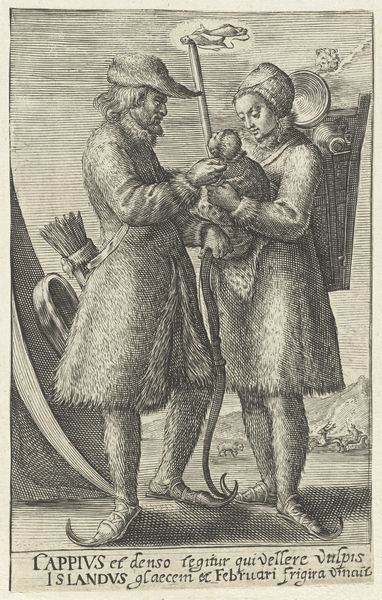
Titel: Februari: een paar uit Lapland
Künstler: Crispijn van de (II) Passe
Standort: Amsterdam
Institution: Rijksmuseum
Schlagwörter: himmel, mann, frau, hut, zeichnung, dame, pelz, norden, mantel, familie, kind, paar, fell, holzschnitt, schrift, bogen, man, schuhe, kiepe, baby, arch, hat, white, black, face, hair, lady, old, woman, print, kälte, druck, hand, jäger, mountain, island, child, sash, winter, black and white, coat, fur, mother, coats, etching, sketch, köcher, beard, pfeil, couple, pfeile, flag, schnabelschuhe, family, arc, latein, shoes, engraving, pencil, shuhe, monkey, fish, tale, goat, sheep, cold, humans, father, stick, arrow, bow, north, schift, bowl, middle ages, lappland, infant, arrows, holding, bow and arrow, birth, bag, babby, pennant, toes, skates, moth, february, archer, islands, quiver, trappers, schneeschuhe